Question: I can't seem to figure this out. I have two group boxes on the left side of my form window. When the window is normal size (1000x700), the two boxes are the same. However, when the window is maximized, it ends up looking like this:

What I want is for both the "Log" group box and the tab control to extend down to the bottom of the window. I have tried messing with anchoring, but that just seems to move it and not resize it. Docking fills the whole side. What options do I have here?
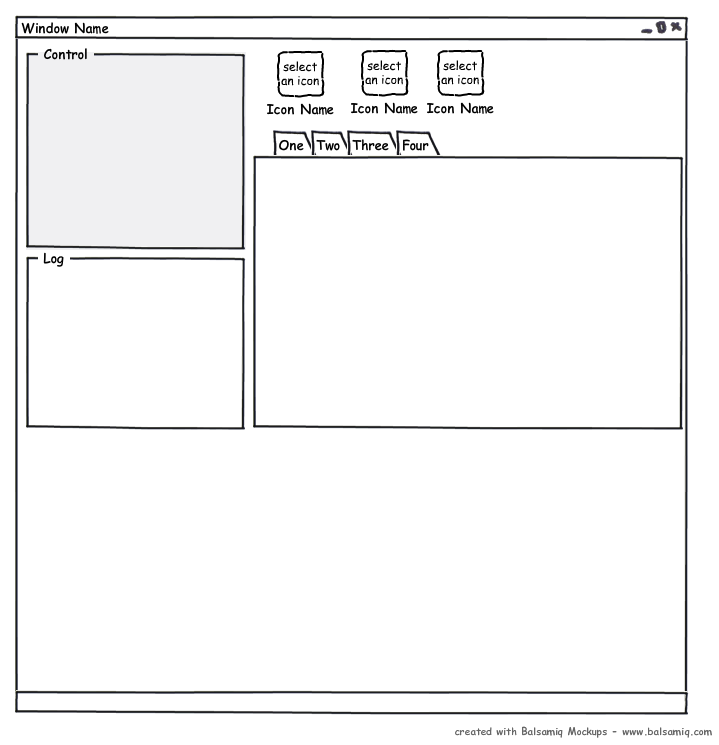
Answer: Make Log's
> 'Anchor property= Top|Left|Bottom.'
Make tab control's
> 'Anchor property = Top|Left|Bottom|Right'